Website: macys
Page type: billing-address
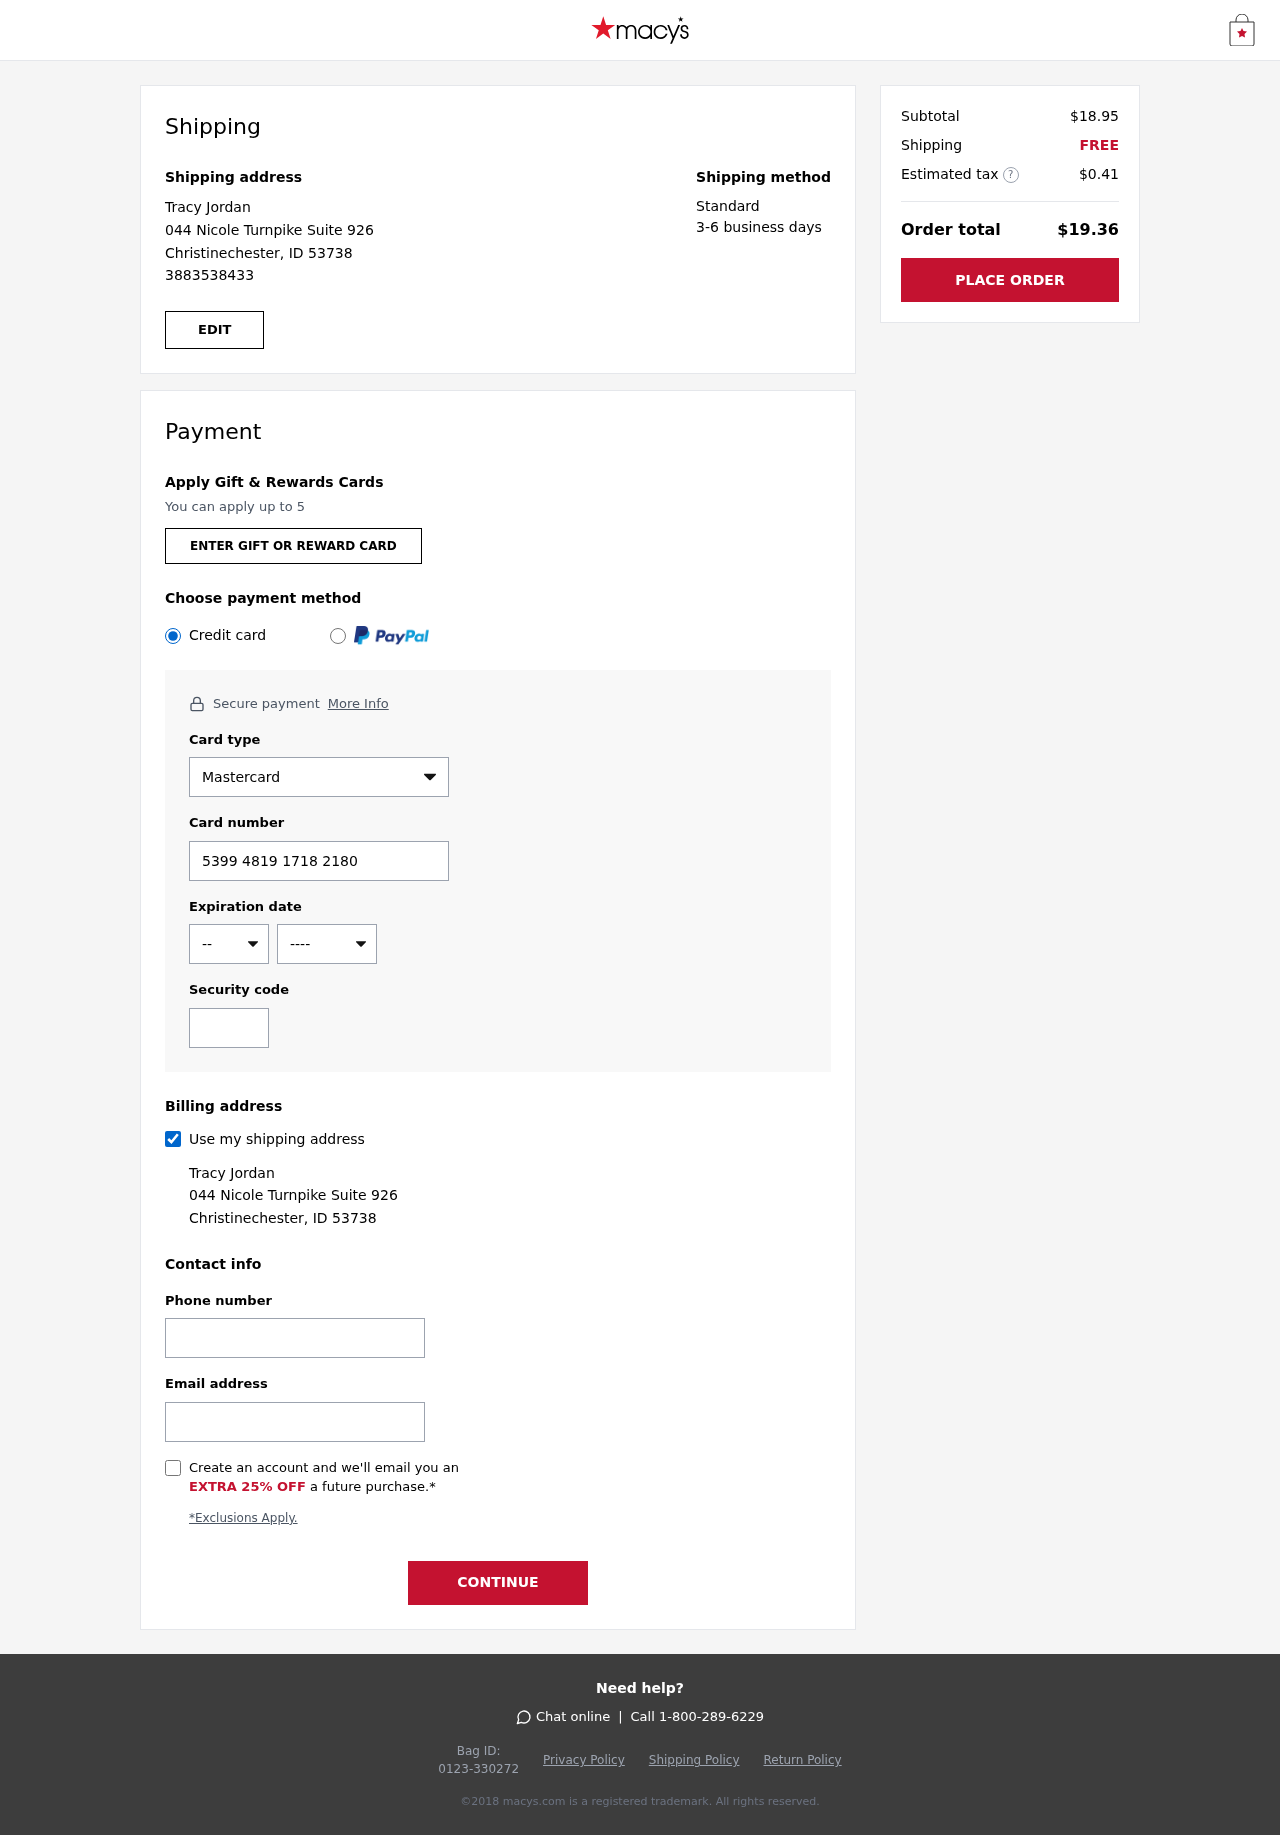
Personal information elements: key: PII_CARD_CVV
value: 996
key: PII_CARD_EXPIRY_MONTH
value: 04
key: PII_CARD_EXPIRY_YEAR
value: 26
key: PII_CARD_NUMBER
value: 5399 4819 1718 2180
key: PII_CARD_TYPE
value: Mastercard
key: PII_EMAIL
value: tjordan@yahoo.com
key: PII_FULLNAME
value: Tracy Jordan
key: PII_PHONE
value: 3883538433
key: PII_STREET
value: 044 Nicole Turnpike Suite 926
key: PII_CITY_STATE_ZIP
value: Christinechester, ID 53738
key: PII_FIRSTNAME
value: Tracy
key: PII_LASTNAME
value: Jordan
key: PII_FULLNAME2
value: Tracy Jordan
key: PII_FULLNAME3
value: Tracy Jordan
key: PII_FIRSTNAME2
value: Tracy
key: PII_FIRSTNAME3
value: Tracy
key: PII_LASTNAME2
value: Jordan
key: PII_LASTNAME3
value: Jordan
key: PII_FIRSTNAME_DERIVED
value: Tracy
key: PII_LASTNAME_DERIVED
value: Jordan
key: PII_FULLNAME_DERIVED
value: Tracy Jordan
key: PII_NAME_FULL_DERIVED
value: Tracy Jordan
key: PII_PHONE2
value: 3883538433
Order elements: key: ORDER_SUBTOTAL
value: $18.95
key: ORDER_SHIPPING_COST
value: FREE
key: ORDER_TAX
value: $0.41
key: ORDER_TOTAL
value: $19.36